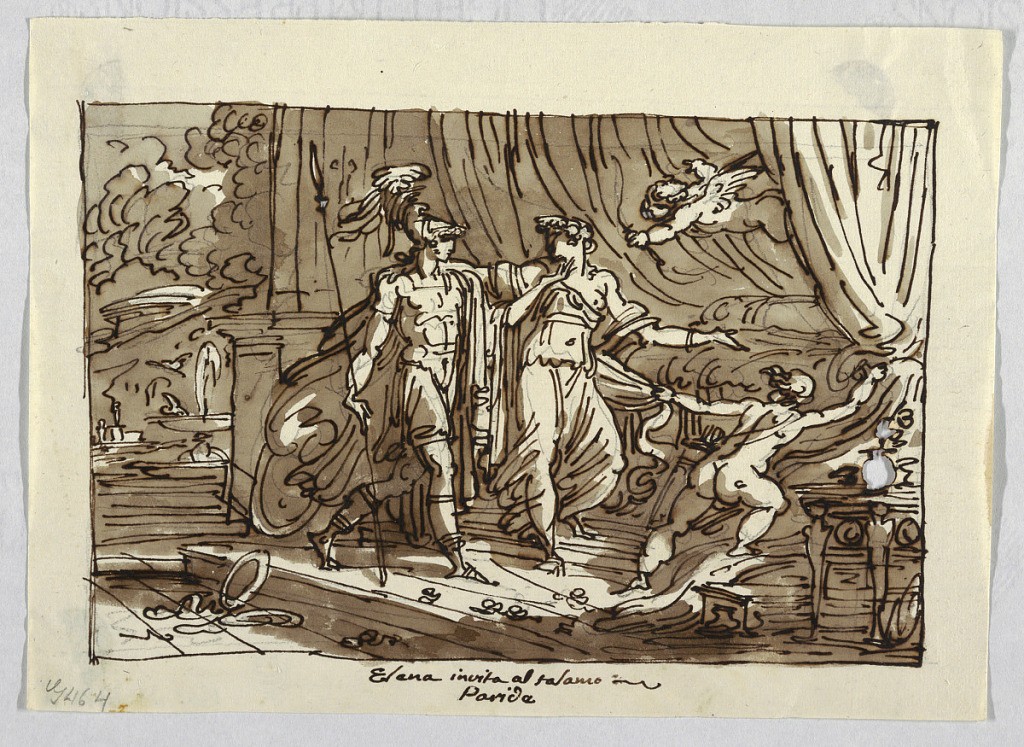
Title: Drawing
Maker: Felice Giani, Italian, 1758–1823
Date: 1790-1795
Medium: Pen and brown ink over traces of graphite on cream laid paper
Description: An Amor pulls Helen toward the bed. A flying cupid with bow aims at her. She has put her right arm around the shoulders of Paris who is in armor and and points with the left hand at the bed. View in a park is shown at left.